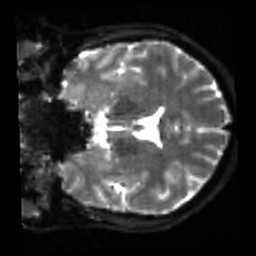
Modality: sbref
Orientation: coronal
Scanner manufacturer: siemens
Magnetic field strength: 3 T
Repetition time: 4 s
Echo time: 0.0594 s